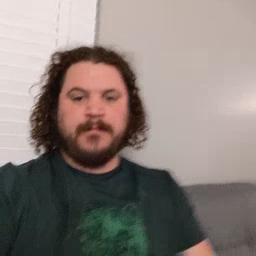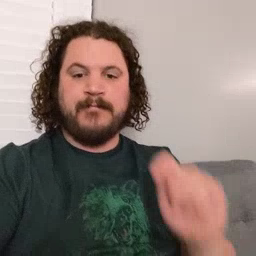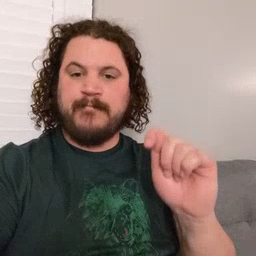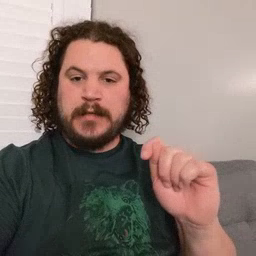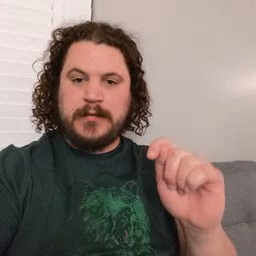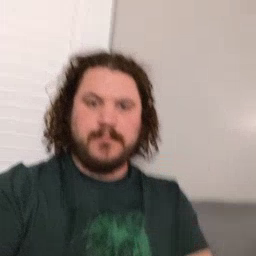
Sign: potty